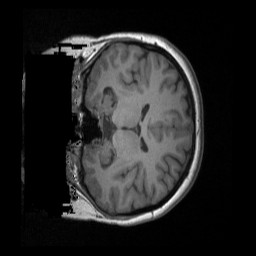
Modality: T1w
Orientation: coronal
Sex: female